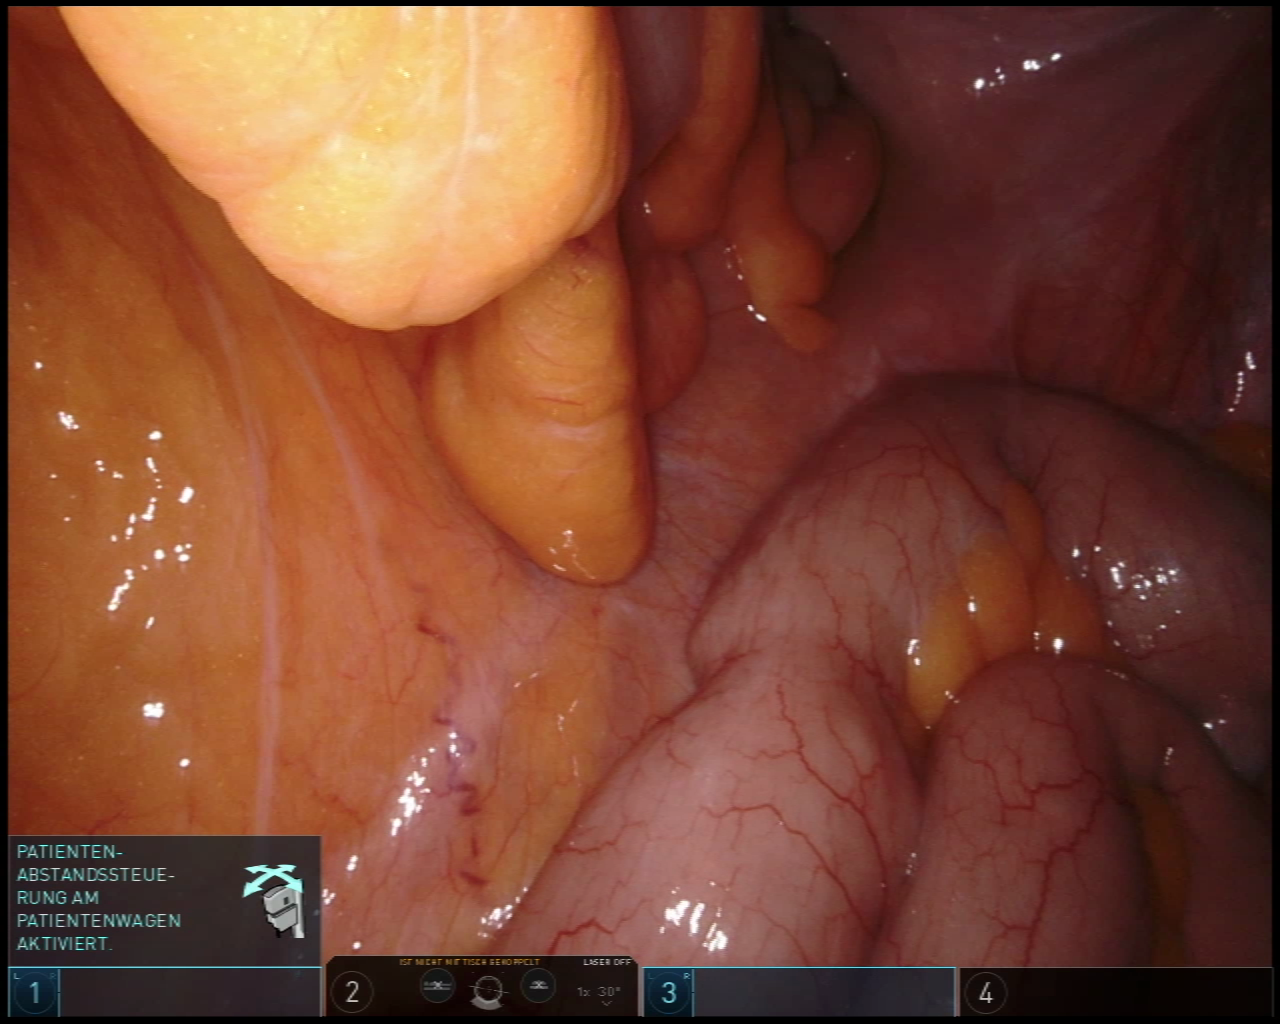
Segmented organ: small_intestine
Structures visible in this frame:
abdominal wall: yes
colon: no
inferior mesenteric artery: no
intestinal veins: no
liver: no
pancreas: no
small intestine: yes
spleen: no
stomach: no
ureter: no
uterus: no
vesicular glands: no